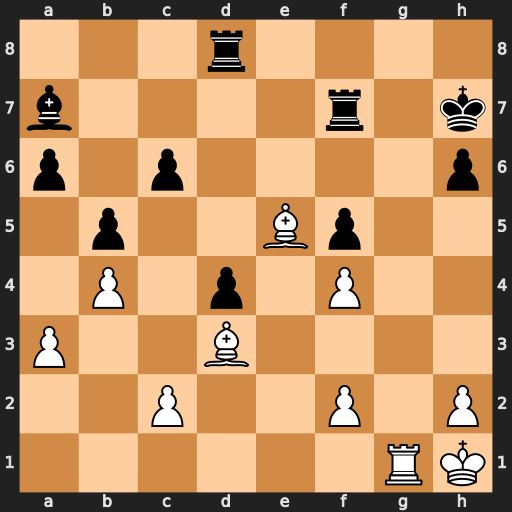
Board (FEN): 3r4/b4r1k/p1p4p/1p2Bp2/1P1p1P2/P2B4/2P2P1P/6RK
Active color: w
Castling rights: -
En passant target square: -
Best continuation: Bxf5+ Rxf5 Rg7+ Kh8 Rd7+ Kg8 Rxd8+